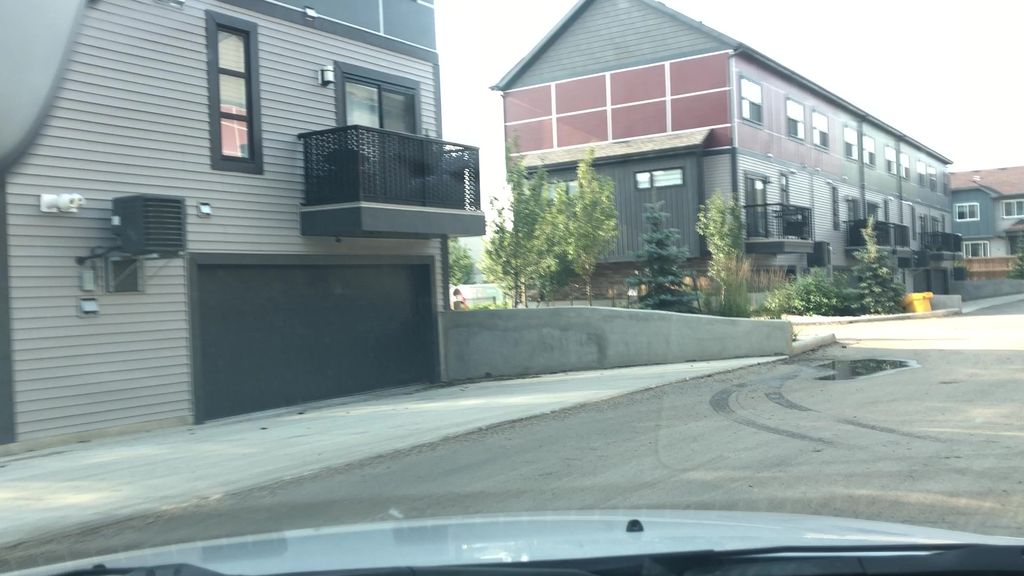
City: edmonton